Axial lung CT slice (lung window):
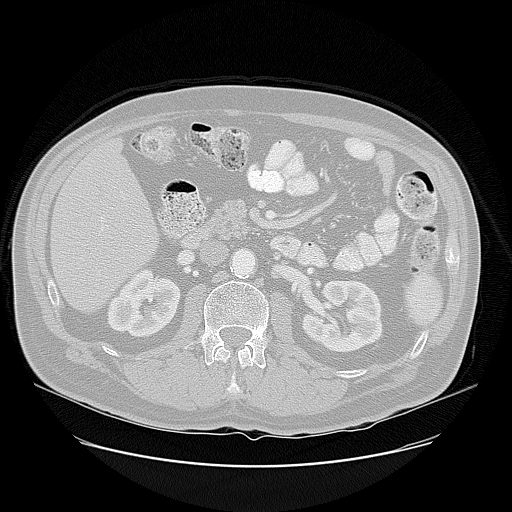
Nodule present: no